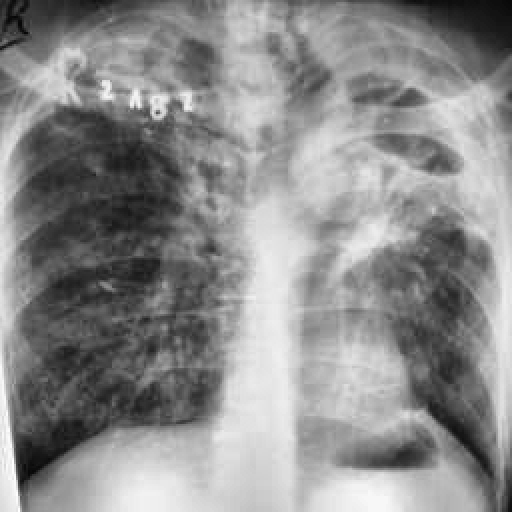
Finding: TUBERCULOSIS